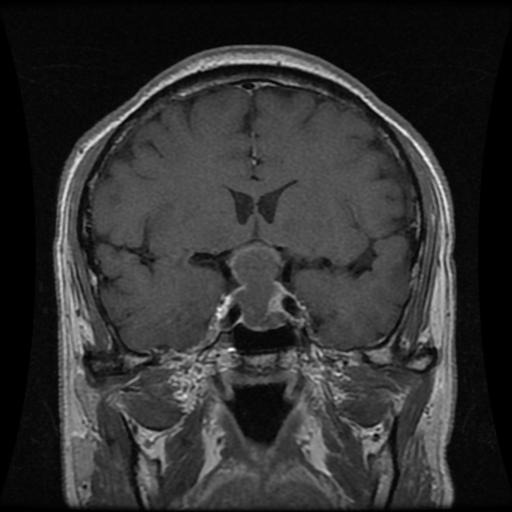
Label: pituitary